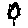
Label: flower